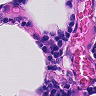
Metastatic tissue present: no